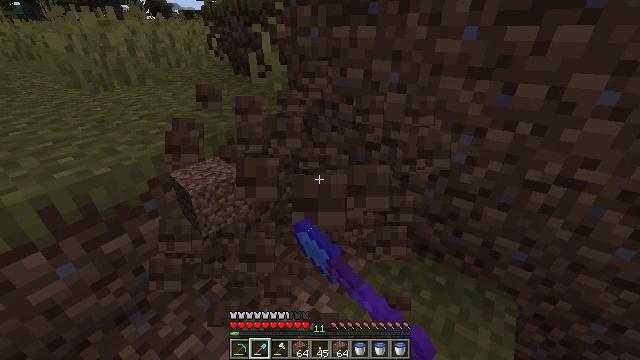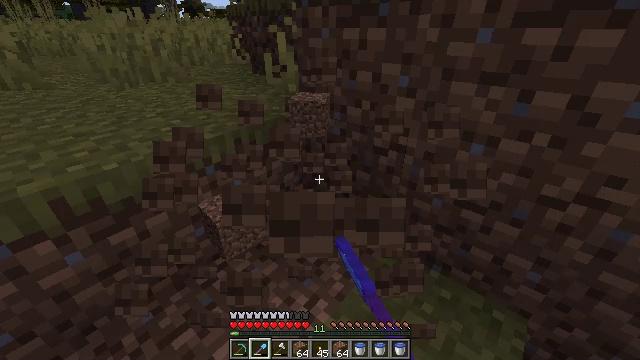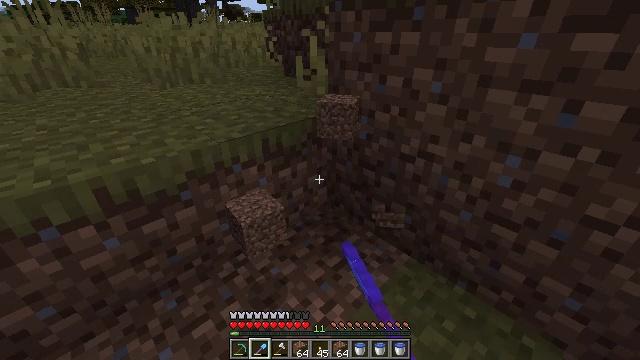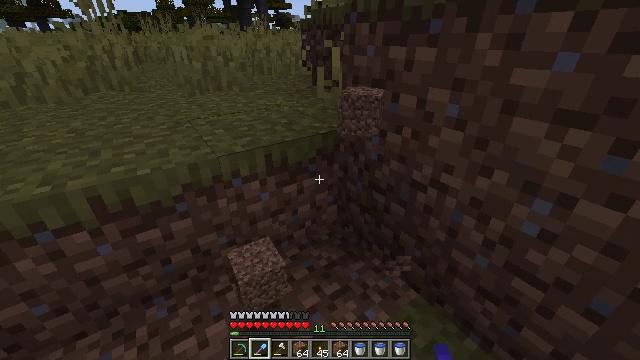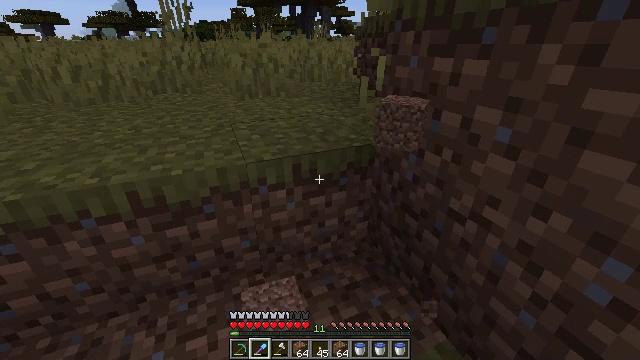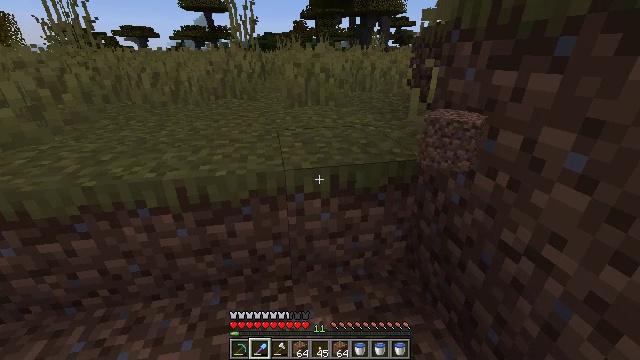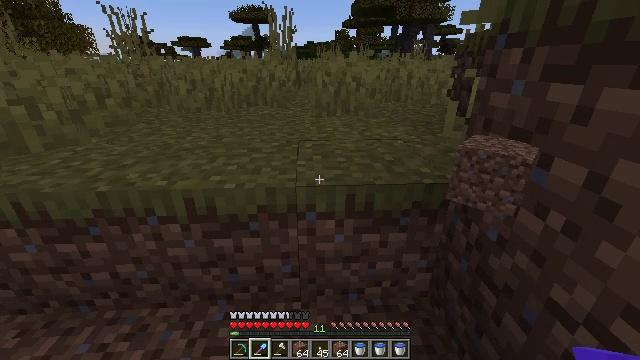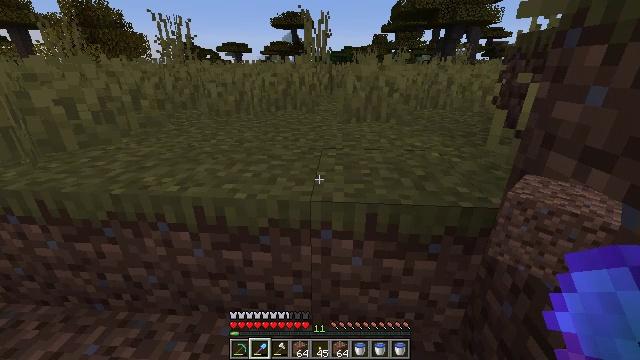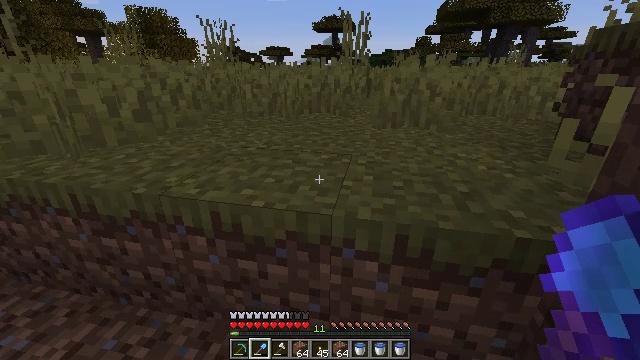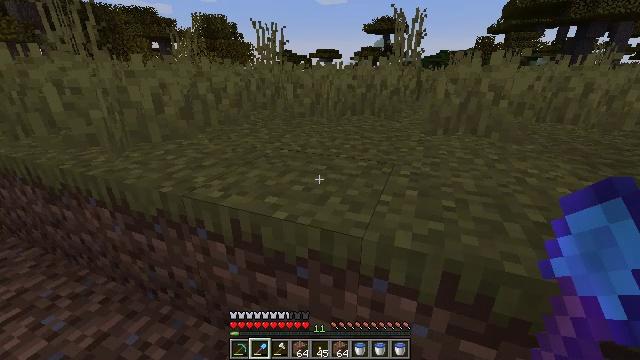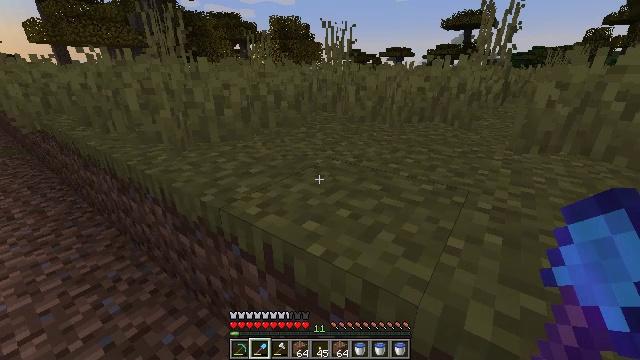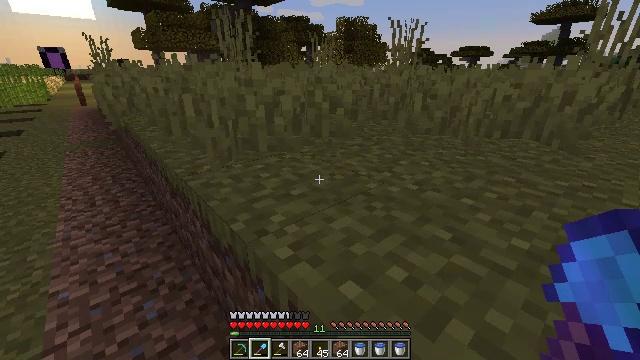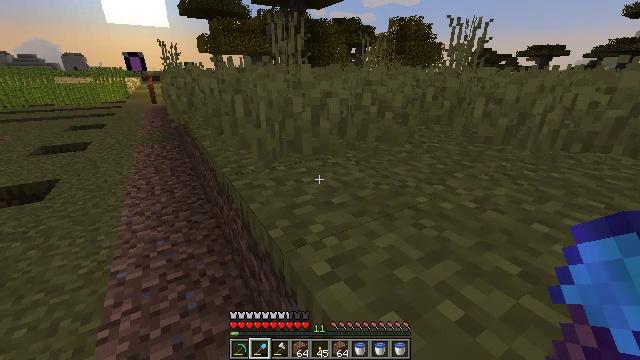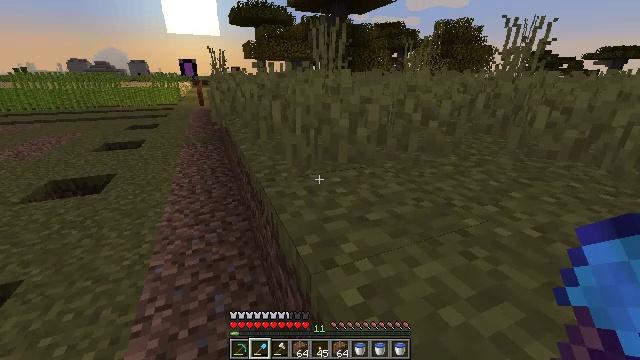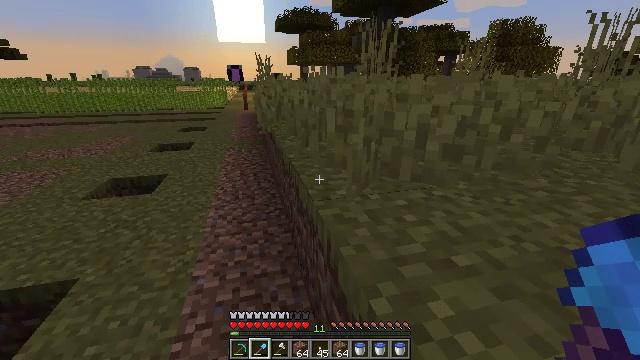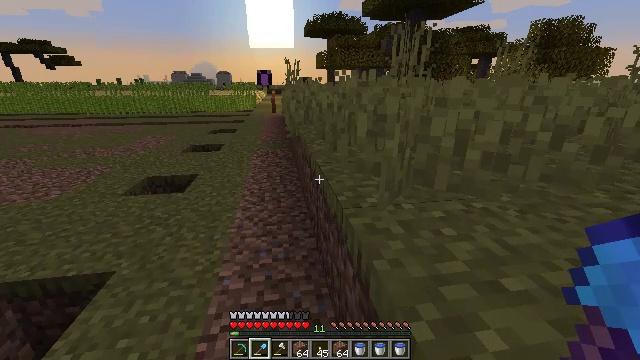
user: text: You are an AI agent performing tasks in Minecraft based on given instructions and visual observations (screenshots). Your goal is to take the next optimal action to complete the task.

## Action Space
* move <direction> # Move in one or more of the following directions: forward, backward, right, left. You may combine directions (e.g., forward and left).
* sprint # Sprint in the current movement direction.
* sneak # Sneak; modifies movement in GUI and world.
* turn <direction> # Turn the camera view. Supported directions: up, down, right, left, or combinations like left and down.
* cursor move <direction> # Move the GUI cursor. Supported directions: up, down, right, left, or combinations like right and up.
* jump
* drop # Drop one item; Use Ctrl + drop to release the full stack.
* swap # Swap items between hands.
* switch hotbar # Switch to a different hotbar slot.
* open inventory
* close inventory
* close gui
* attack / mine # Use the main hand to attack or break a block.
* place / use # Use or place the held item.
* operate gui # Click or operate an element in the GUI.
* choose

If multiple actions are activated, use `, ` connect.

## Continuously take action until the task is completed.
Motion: motion action
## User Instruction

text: Mine tall grass from the ground.
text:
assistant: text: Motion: move right, turn left
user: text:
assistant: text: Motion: move forward and move right, turn left
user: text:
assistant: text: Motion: move forward and move right, turn left and up
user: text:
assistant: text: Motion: move forward and move right, turn left and up
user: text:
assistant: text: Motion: move forward, turn left and up
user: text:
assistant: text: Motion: move forward, turn left and up
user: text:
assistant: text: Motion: move forward, turn left
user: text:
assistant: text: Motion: move forward, turn left
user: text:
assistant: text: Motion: move forward, turn left
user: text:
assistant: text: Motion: move forward, turn left
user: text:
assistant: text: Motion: move forward, turn left
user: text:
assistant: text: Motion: move forward, turn left
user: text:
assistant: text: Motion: move forward, turn left
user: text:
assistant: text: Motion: move forward and move left, turn left
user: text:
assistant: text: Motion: move forward and move left, turn left
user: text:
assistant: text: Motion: move forward and move left, turn left
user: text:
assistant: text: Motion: move forward and move left, turn left and down
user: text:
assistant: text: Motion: move forward and move left, turn right
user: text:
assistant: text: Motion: move forward
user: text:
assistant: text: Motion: move forward
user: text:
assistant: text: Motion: move forward
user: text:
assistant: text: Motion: move forward
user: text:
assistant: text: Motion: move forward
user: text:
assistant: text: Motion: move forward, sprint, turn right
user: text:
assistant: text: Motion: move forward, sprint, turn right and up
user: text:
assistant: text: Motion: move forward, sprint, turn right and up
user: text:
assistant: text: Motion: move forward, sprint, turn right
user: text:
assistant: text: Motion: move forward, sprint
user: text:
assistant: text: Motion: move forward, sprint
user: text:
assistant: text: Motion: move forward, sprint